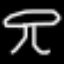
Label: mushroom